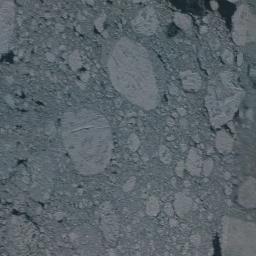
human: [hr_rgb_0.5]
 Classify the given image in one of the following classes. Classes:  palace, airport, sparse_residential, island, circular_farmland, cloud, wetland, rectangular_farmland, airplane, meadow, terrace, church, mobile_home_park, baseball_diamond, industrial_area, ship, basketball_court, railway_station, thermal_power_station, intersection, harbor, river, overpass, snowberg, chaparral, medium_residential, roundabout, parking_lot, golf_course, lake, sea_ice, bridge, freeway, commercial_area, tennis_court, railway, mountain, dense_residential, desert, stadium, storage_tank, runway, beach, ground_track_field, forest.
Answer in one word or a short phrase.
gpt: sea_ice